Question: In my project, I contantly need to re-order the 'Library Search Path' when I am switching between the iOS Simulator and the device. Since building takes a minute I would really like to find a solution on solving this automatically.
This is how my paths look now, the selected rows I need to re-order dependent on wether I launch on the device or in the simulator:

Is there some way I can make xcode decide the order itself, without having to reorder them?
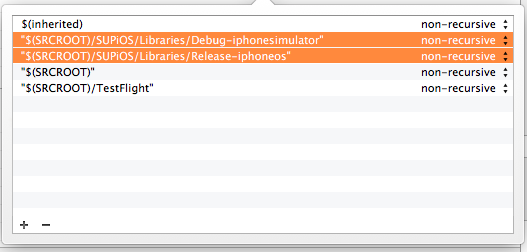
Answer: Its not preferable to use multiple paths for all build styles, add only one dynamic path to Library Search Path property:
'''
- ${PROJECT_DIR}/SUPiOS/Libraries/${BUILD_STYLE}-${PLATFORM_NAME} -- make this recursive
'''
I guess now adays, ${BUILD_STYLE} is no more valid, then use below one.
'''
- ${PROJECT_DIR}/SUPiOS/Libraries/${CONFIGURATION}-${PLATFORM_NAME} -- make this recursive
'''
Once you assign this dynamic path and press enter. You can find XCode will automatically pick your folder path as per build and configuration.